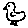
Label: bird